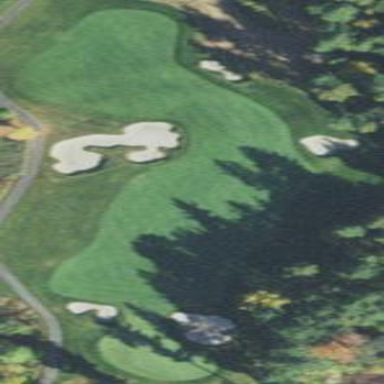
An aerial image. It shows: Area with grass used as rough in golf course.